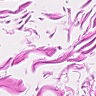
Metastatic tissue present: no